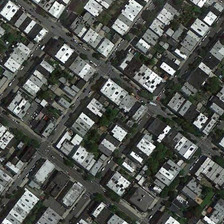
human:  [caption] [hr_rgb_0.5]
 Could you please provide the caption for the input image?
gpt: many buildings and green trees are in a dense residential area .

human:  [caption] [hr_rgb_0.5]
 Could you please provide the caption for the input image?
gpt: many buildings and green trees are in a dense residential area .

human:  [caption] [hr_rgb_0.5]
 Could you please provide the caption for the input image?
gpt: many buildings and green trees are in a dense residential area .

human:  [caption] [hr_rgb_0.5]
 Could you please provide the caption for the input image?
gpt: many buildings and green trees are in a dense residential area .

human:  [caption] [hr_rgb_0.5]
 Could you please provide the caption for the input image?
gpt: many buildings and green trees are in a dense residential area .